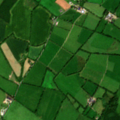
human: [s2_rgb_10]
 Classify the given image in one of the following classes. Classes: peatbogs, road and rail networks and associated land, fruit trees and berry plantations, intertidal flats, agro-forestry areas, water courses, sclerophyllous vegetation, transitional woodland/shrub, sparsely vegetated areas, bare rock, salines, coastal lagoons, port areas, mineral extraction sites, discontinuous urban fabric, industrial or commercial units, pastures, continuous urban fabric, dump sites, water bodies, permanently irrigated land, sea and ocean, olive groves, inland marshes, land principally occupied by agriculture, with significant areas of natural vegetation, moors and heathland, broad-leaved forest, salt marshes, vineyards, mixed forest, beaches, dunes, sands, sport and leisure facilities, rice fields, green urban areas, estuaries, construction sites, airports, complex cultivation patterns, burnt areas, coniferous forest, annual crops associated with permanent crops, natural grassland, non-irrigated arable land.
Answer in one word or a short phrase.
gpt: pastures, mixed forest